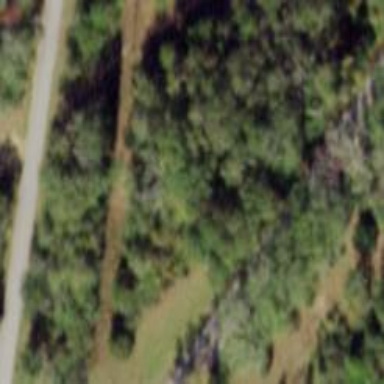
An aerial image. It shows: Beautiful woodland area.